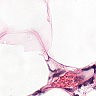
Metastatic tissue present: no